【题型】填空题　【知识点】解析几何　【难度】medium
如图，在矩形$ABCD$中，$AB = \sqrt{2}$，$BC = 2$，点$E$在边$CD$上运动（包含端点），则$\overrightarrow{AE} \cdot \overrightarrow{BE}$的取值范围为$\underline{\quad\quad\quad\quad}$。

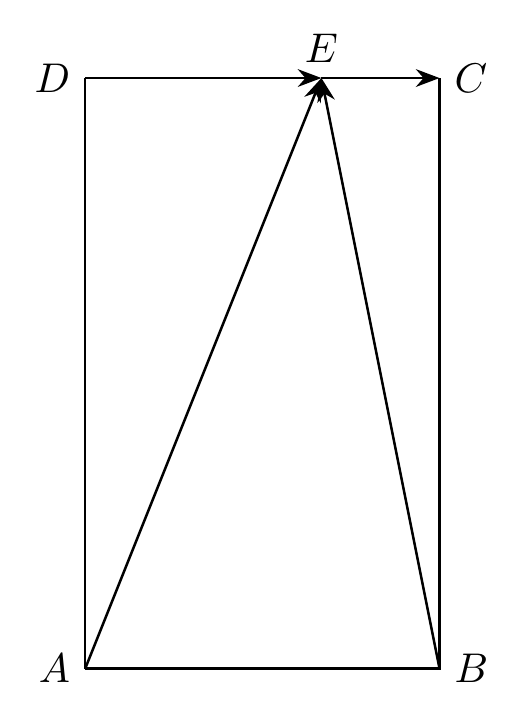
【解答】
【答案】$\left[\dfrac{7}{2}, 4\right]$

【分析】建立平面直角坐标系，利用坐标法计算数量积，再由二次函数的性质计算可得。

【解析】如图，以$A$为原点建立平面直角坐标系，则$A(0,0)$，$B(\sqrt{2},0)$，$C(\sqrt{2},2)$，$D(0,2)$，

设$E(a,2)\ (0 \leq a \leq \sqrt{2})$，则$\overrightarrow{AE} = (a,2)$，$\overrightarrow{BE} = (a - \sqrt{2},2)$，

则$\overrightarrow{AE} \cdot \overrightarrow{BE} = a(a - \sqrt{2}) + 4 = a^2 - \sqrt{2}a + 4 = \left(a - \dfrac{\sqrt{2}}{2}\right)^2 + \dfrac{7}{2}$，

因为$y = \left(x - \dfrac{\sqrt{2}}{2}\right)^2 + \dfrac{7}{2}$在$\left(0, \dfrac{\sqrt{2}}{2}\right)$上单调递减，在$\left(\dfrac{\sqrt{2}}{2}, \sqrt{2}\right)$上单调递增，

当$x = \dfrac{\sqrt{2}}{2}$时$y = \dfrac{7}{2}$，当$x = 0$时$y = 4$，当$x = \sqrt{2}$时$y = 4$，

所以$\overrightarrow{AE} \cdot \overrightarrow{BE} = \left(a - \dfrac{\sqrt{2}}{2}\right)^2 + \dfrac{7}{2} \in \left[\dfrac{7}{2}, 4\right]$。

故答案为：$\left[\dfrac{7}{2}, 4\right]$。